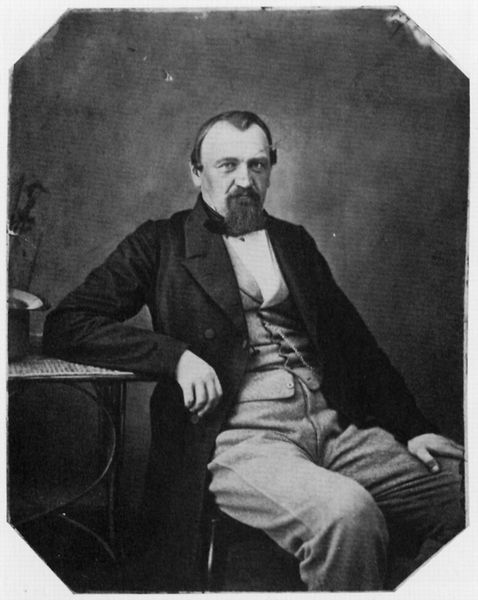
Titel: Herrenporträt
Künstler: Karl Jakob Durheim
Standort: Leverkusen
Institution: Foto-Historama
Schlagwörter: dunkel, hand, mann, weiß, sitzen, ellbogen, finger, frisur, grau, hintergrund, hut, licht, nase, ohr, schwarz, stirn, stuhl, tisch, blick, zylinder, alt, anzug, bart, hemd, hose, jacke, wand, arm, augen, falten, kleidung, kragen, rahmen, bildnis, herr, hände, portrait, porträt, haare, mantel, sitzend, pflanze, knopf, beine, lächeln, sitz, man, haltung, frack, glanz, glatze, sitzt, atelier, uhr, bauch, ellenbogen, knie, aufstützen, knöpfe, jackett, knopfleiste, revers, sakko, weste, ring, foto, fotografie, photographie, gestützt, schwarz-weiß, markant, bürger, tischplatte, spitzbart, geheimratsecken, photo, chwarz, abstützen, binder, persönlichkeit, anlehnen, graus, schlitz, kacke, nadar, entapannt, hemdbrust, rahmne, 1800, kand, angelht, 19 jahrhunder